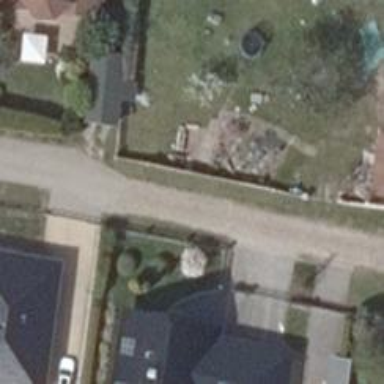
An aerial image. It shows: Residential road without sidewalk.